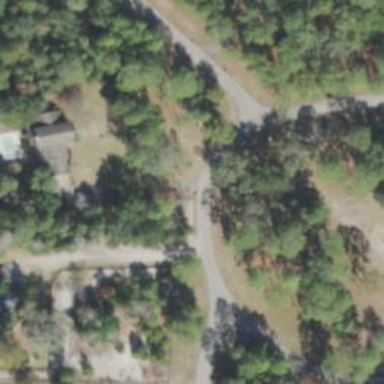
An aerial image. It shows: Driveway.